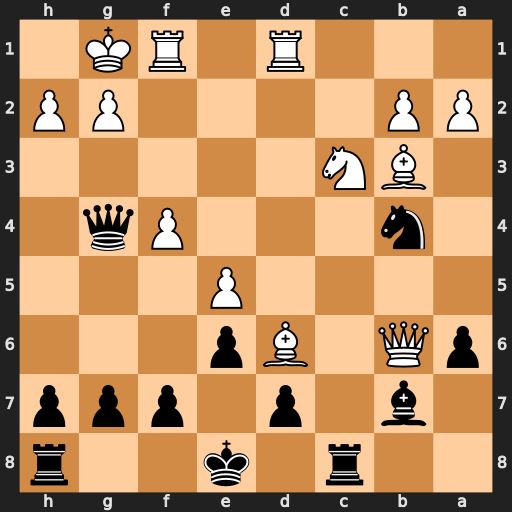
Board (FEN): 2r1k2r/1b1p1ppp/pQ1Bp3/4P3/1n3Pq1/1BN5/PP4PP/3R1RK1
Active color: b
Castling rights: k
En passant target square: -
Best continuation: Qxg2#